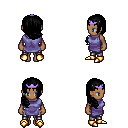
a pixel art fantasy rpg character, female body template, human, dark skin, chain tabard jacket, metal pants, black right-swept hairstyle, purple tiara, gold boots, four views (front, back, left, right), 2x2 character sprite sheet, small pixel art, hard edges, no anti-aliasing